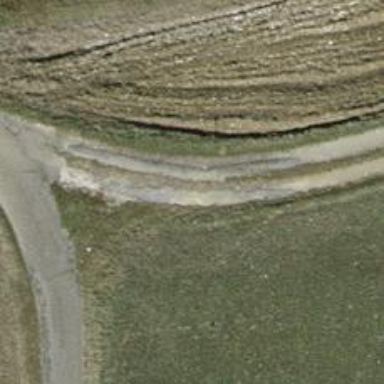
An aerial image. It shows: Track with grade1 tracktype.